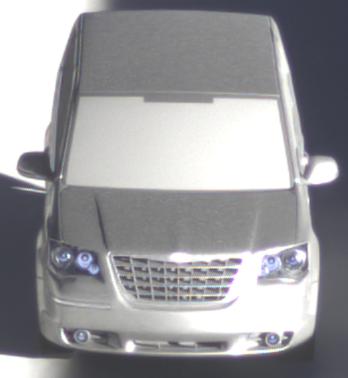
Make: Chrysler
Model: Grand Voyager 3.8
Detailed model: Grand Voyager
Model produced from: 2008/03
Model produced until: 2010/12
Doors: 5
Color: gray
Road condition: dry road
Daytime: sunrise or sunset
Contrast: high contrast